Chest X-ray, AP view. Patient: 37 years old, sex M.
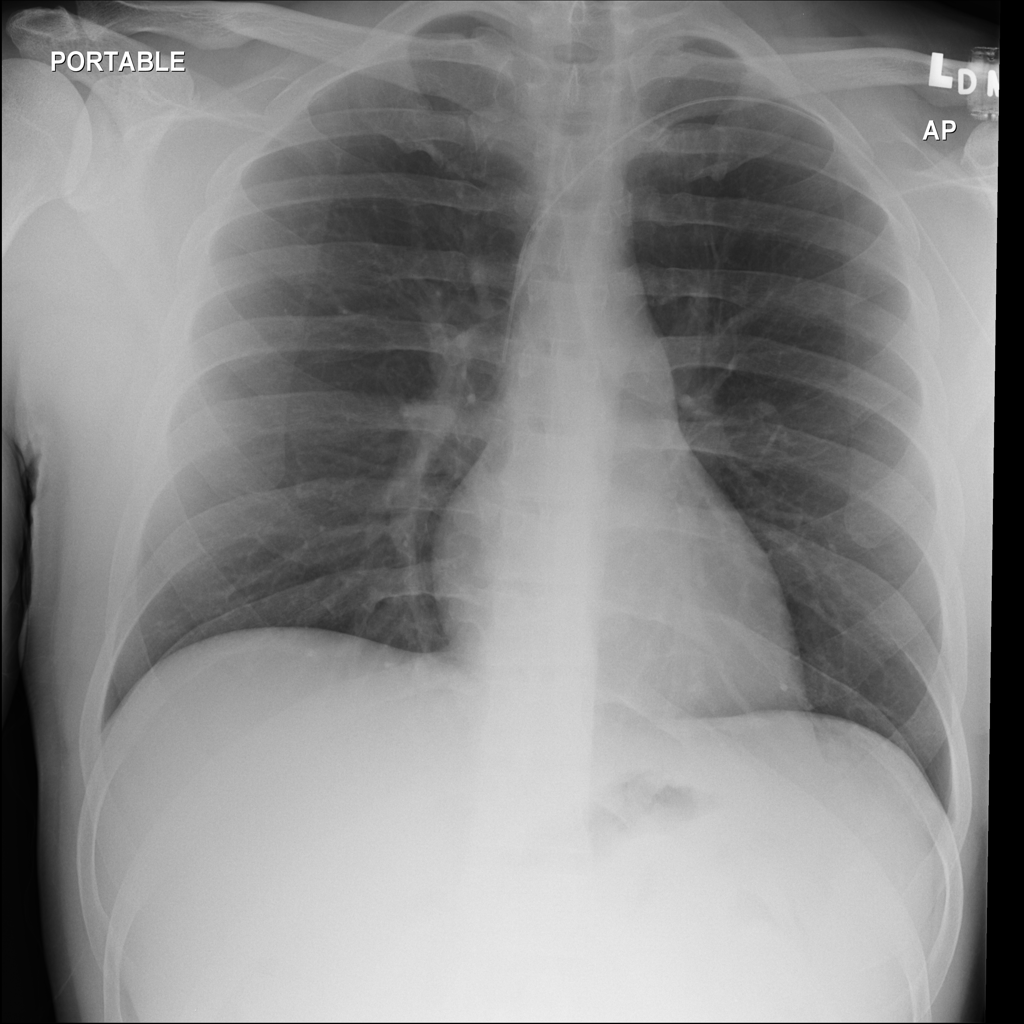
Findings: No Finding